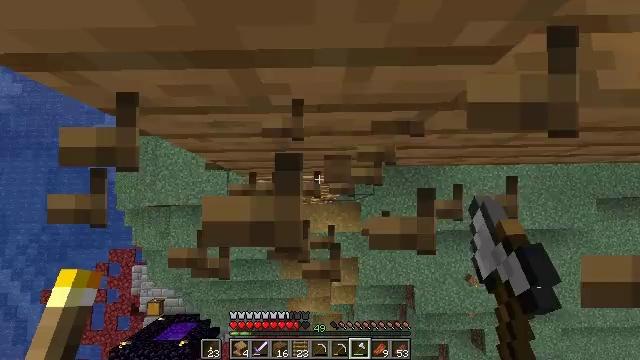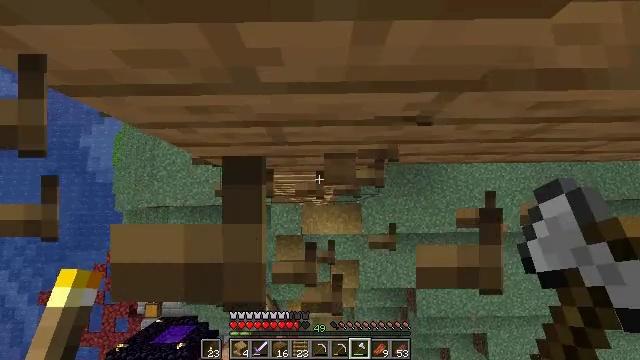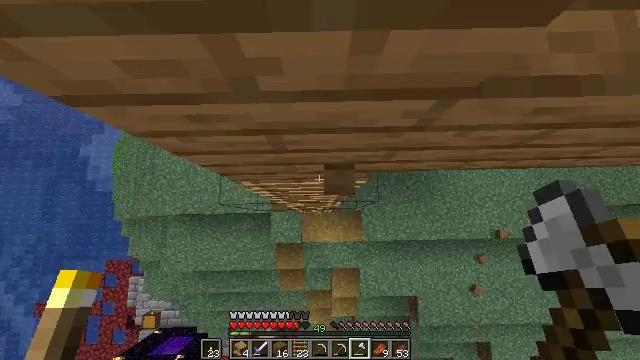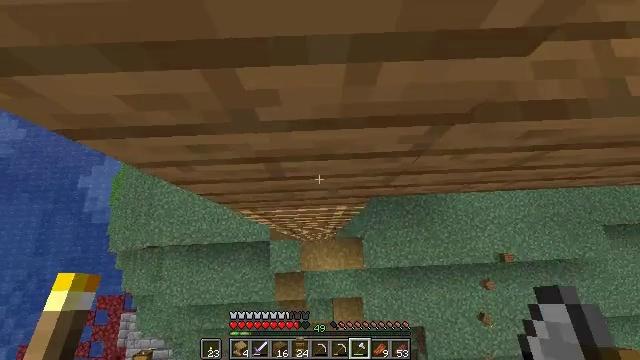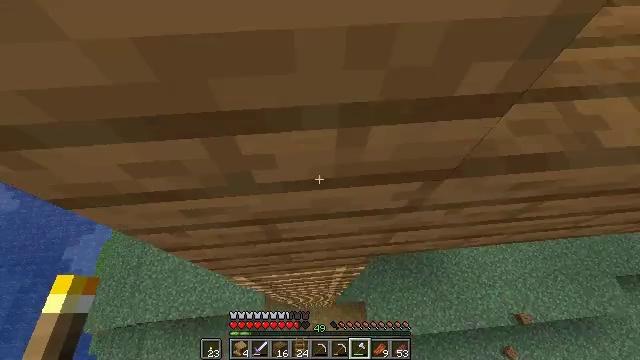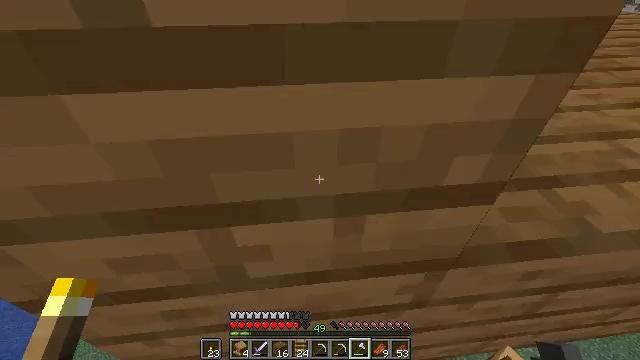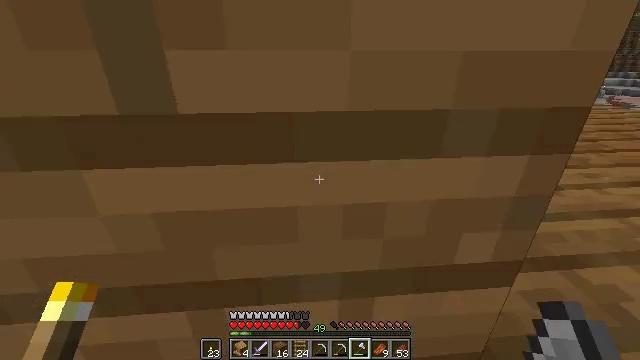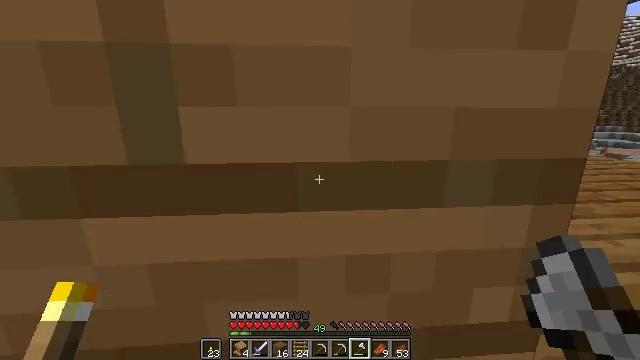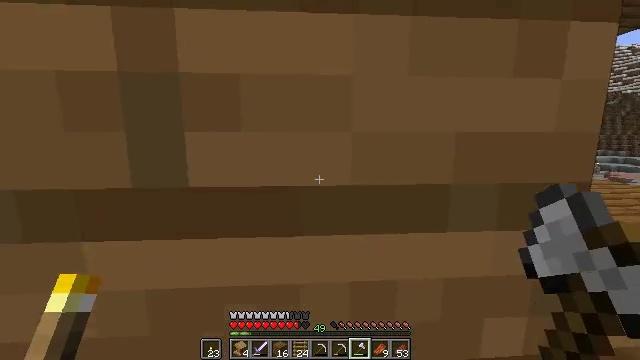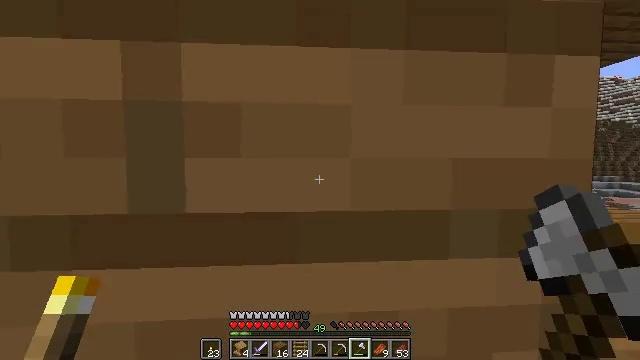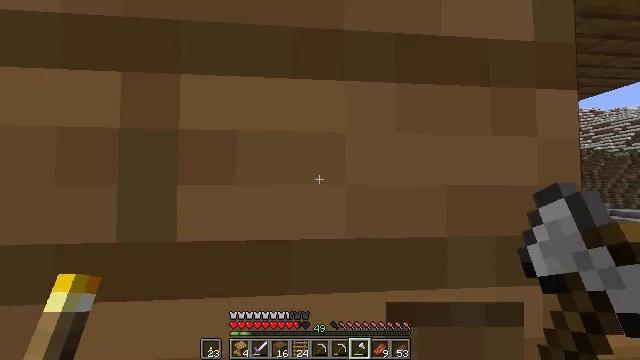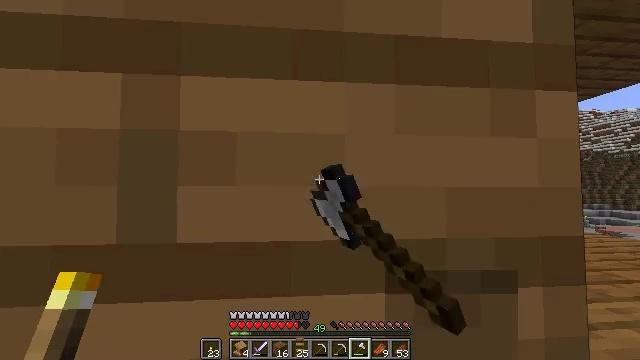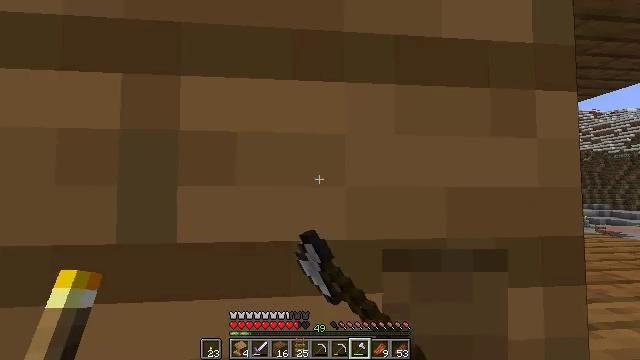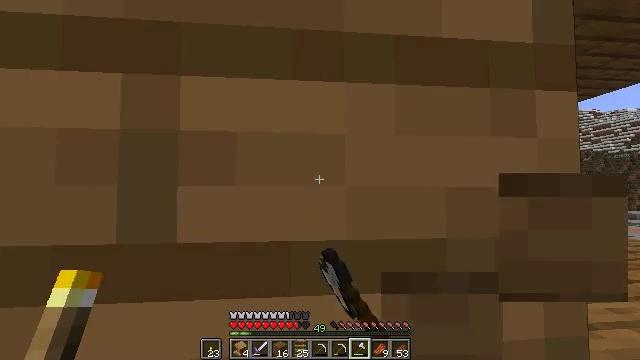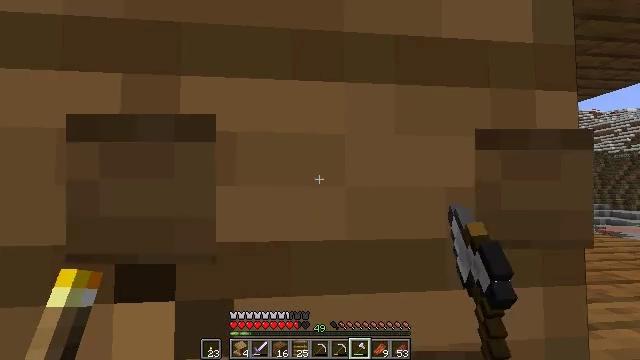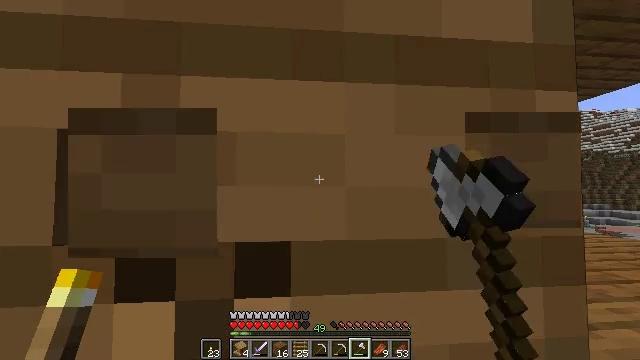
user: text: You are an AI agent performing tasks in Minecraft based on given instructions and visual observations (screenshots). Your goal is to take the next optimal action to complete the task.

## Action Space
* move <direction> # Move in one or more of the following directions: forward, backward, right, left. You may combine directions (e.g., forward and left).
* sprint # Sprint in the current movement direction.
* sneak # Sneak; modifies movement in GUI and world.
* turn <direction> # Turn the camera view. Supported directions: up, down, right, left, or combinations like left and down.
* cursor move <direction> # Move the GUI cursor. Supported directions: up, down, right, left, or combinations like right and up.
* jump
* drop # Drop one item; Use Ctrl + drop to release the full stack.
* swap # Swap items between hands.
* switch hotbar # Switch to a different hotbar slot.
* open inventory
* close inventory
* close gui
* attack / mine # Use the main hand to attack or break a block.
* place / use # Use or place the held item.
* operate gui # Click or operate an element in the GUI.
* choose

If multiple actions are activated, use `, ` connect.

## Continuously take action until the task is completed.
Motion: motion action
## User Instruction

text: Collect spruce planks from an old building.
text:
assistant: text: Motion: no_op
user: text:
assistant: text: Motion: turn up
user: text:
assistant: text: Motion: turn right and up
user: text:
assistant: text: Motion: turn right and up
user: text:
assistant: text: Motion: turn right and up
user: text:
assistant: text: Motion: turn left and up
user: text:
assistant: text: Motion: turn up
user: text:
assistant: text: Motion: turn up
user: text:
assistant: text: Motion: turn up
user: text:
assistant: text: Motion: turn right and up, attack / mine
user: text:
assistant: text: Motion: attack / mine
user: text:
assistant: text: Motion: attack / mine
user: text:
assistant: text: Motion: attack / mine
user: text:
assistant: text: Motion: attack / mine
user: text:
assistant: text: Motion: attack / mine
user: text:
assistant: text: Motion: attack / mine
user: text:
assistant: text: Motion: attack / mine
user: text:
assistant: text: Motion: attack / mine
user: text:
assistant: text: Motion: attack / mine
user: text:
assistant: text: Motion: attack / mine
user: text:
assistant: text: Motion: attack / mine
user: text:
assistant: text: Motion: attack / mine
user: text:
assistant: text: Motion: attack / mine
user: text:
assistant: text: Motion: attack / mine
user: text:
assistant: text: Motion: attack / mine
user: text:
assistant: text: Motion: turn up, attack / mine
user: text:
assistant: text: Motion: turn up, attack / mine
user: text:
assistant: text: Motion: turn up, attack / mine
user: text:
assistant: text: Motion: turn up, attack / mine
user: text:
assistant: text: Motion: turn right and up, attack / mine